Question: Each time I need anything beyond the standard search, I find myself trying several things, searching Google and in the end terribly failing. Apparently, the Hg search syntax is pretty extensive and I would like to use its power, but I don't seem to be able to find a good reference.
For instance, quite often I want to find all changes in the repository related to a partial path match. I know that the following works:
'''
file('path:full/path/file.txt')
'''
But I would like to search for files by partial match, and neither of the following worked:
'''
jquery -- seems to find everything
file(jquery*) -- finds nothing
file('jquery*') -- finds nothing
file('path:jquery.*') -- finds nothing
file('name:jquery.*') -- finds nothing
file('path:jquery.js') -- finds every revision, it seems
'''
From the popup in TortoiseHg I see that there are a gazillion options, but no hint on how to use them (the help link shows a little bit more, but nothing on what a should look like in 'file(pattern)'):

In the end I usually find what I want using other ways of searching, but it would be so nice to be able to use this power of expression, and it's quite a shame that after so many years, I've never found out how to leverage this.
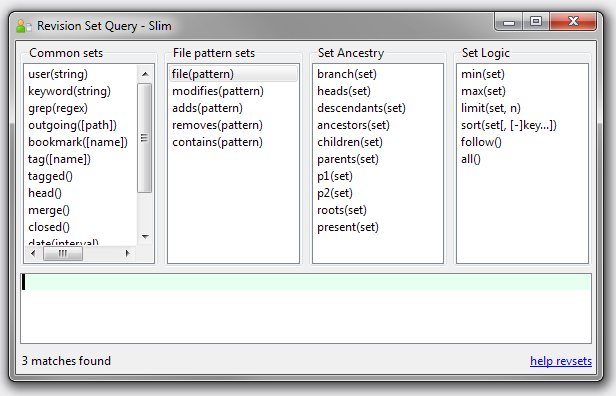
Answer: I can very much advise using the hg help system for this. The most useful pages to look at (in my view):
'''
hg help revsets
hg help filesets
hg help patterns
'''
In the page about patterns, you can find about 'path:':
'''
To use a plain path name without any pattern matching, start it with
"path:". These path names must completely match starting at the current
repository root.
'''
In other words: using 'path:' is not suitable for this purpose. Slightly below, 'glob:' is mentioned:
'''
To use an extended glob, start a name with "glob:". Globs are rooted at
the current directory; a glob such as "*.c" will only match files in the
current directory ending with ".c".
The supported glob syntax extensions are "**" to match any string across
path separators and "{a,b}" to mean "a or b".
'''
In other words, it should be possible to use the pattern 'file('glob:**jquery*')'.
In fact, the above pattern would also work without the glob prefix, so: 'file('**jquery*')'. See part of the page about revsets:
'''
"file(pattern)"
Changesets affecting files matched by pattern.
For a faster but less accurate result, consider using "filelog()"
instead.
This predicate uses "glob:" as the default kind of pattern.
'''